Interaction volume radius: 10 \u00c5
Interaction volume height: 40 \u00c5
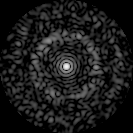
Disorder parameter: 0.8446